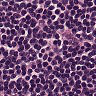
Metastatic tissue present: no